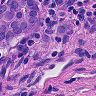
Metastatic tissue present: yes